Question: I'm working on an Android application and I want to have tabs like the old YouTube app. The concept for the layout of the app is something like this:

The idea here is that you can quickly switch between different types of input panes with the tab and that the input preview is above them. Now, I just found out that the introduction of tabs in the action bar has deprecated these types of tabs at the same time.
This is understandable, but I think changing this part of the layout will greatly affect the functionality of my app, because there's not really an alternative.
Would it be okay in this case to use the deprecated tab facilities anyway?
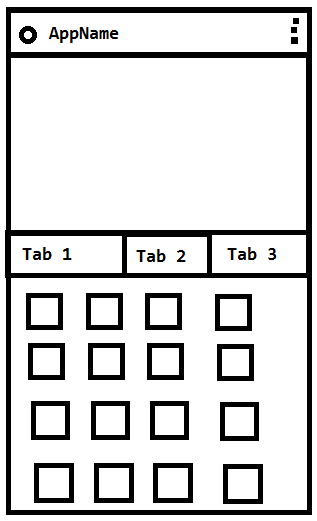
Answer: The tab-related features may be deprecated (and that functionality might someday stop working) but that does not stop you from implementing tabs by hand in a way that will keep working as long as the functionality you build them on continues to do approximately the same thing.
Perhaps of more concern would be the push away from that style of interface - but then it's a push, not a mandate.